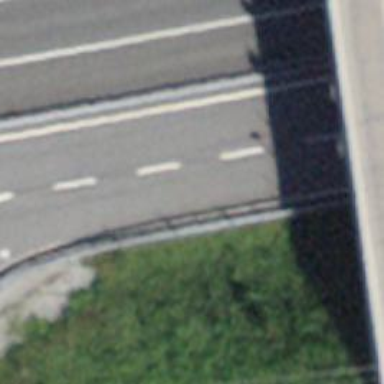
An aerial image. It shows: Asphalt motorway link.